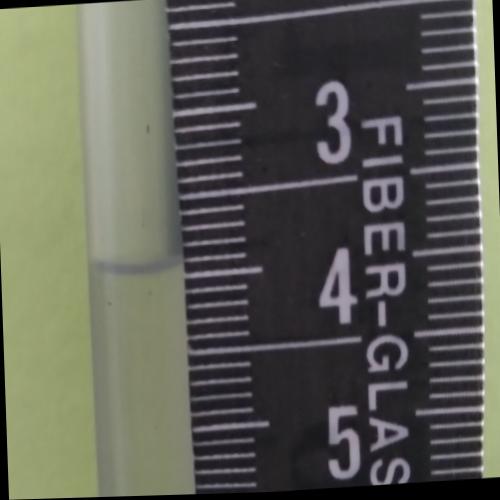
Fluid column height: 3.9 cm